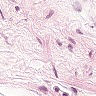
Metastatic tissue present: no